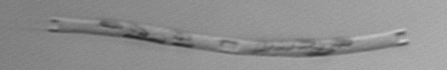
Label: Eucampia_morphytype1